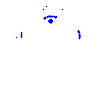
Particle: kaon